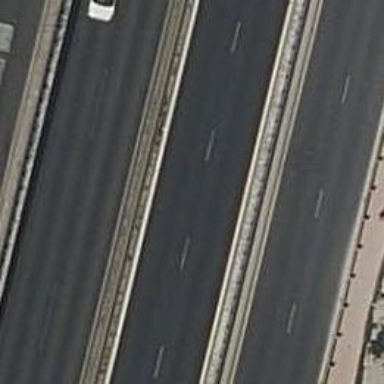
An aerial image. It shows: Motorway.